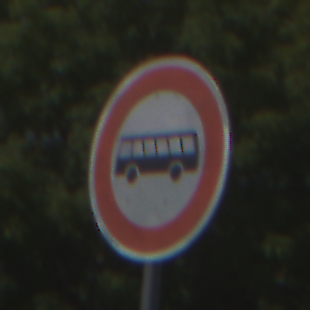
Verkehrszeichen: VerbotKraftomnibusse
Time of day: Midday
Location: Outdoor (Nature)
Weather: Clear
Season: NotSpecified
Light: Natural